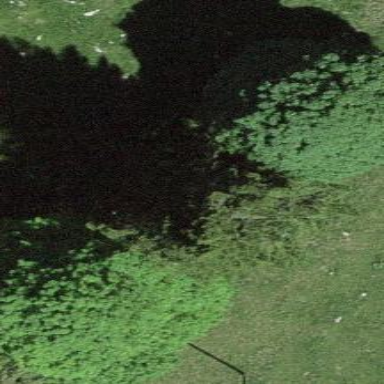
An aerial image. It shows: Serene woodland landscape.